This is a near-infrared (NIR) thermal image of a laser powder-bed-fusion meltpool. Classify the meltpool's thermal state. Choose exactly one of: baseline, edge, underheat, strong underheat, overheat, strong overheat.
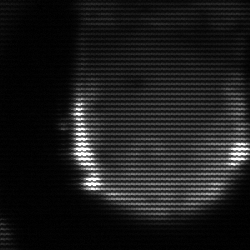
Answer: edge